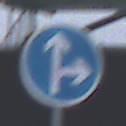
Verkehrszeichen: VorgeschriebeneFahrtrichtungGeradeausOderRechts
Umgebung: Outdoor, Suburban
Tageszeit: MorningAfternoon
Wetter: Overcast
Licht: Natural
Jahreszeit: NotSpecified
Kontrast: LowContrast